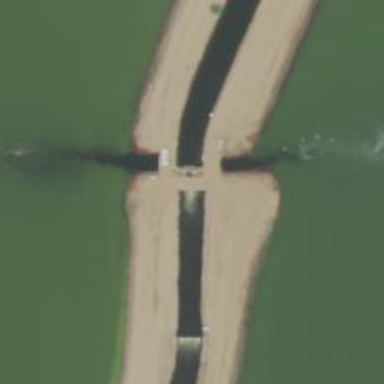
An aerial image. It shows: Culvert tunnel crossing over canal.